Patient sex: M
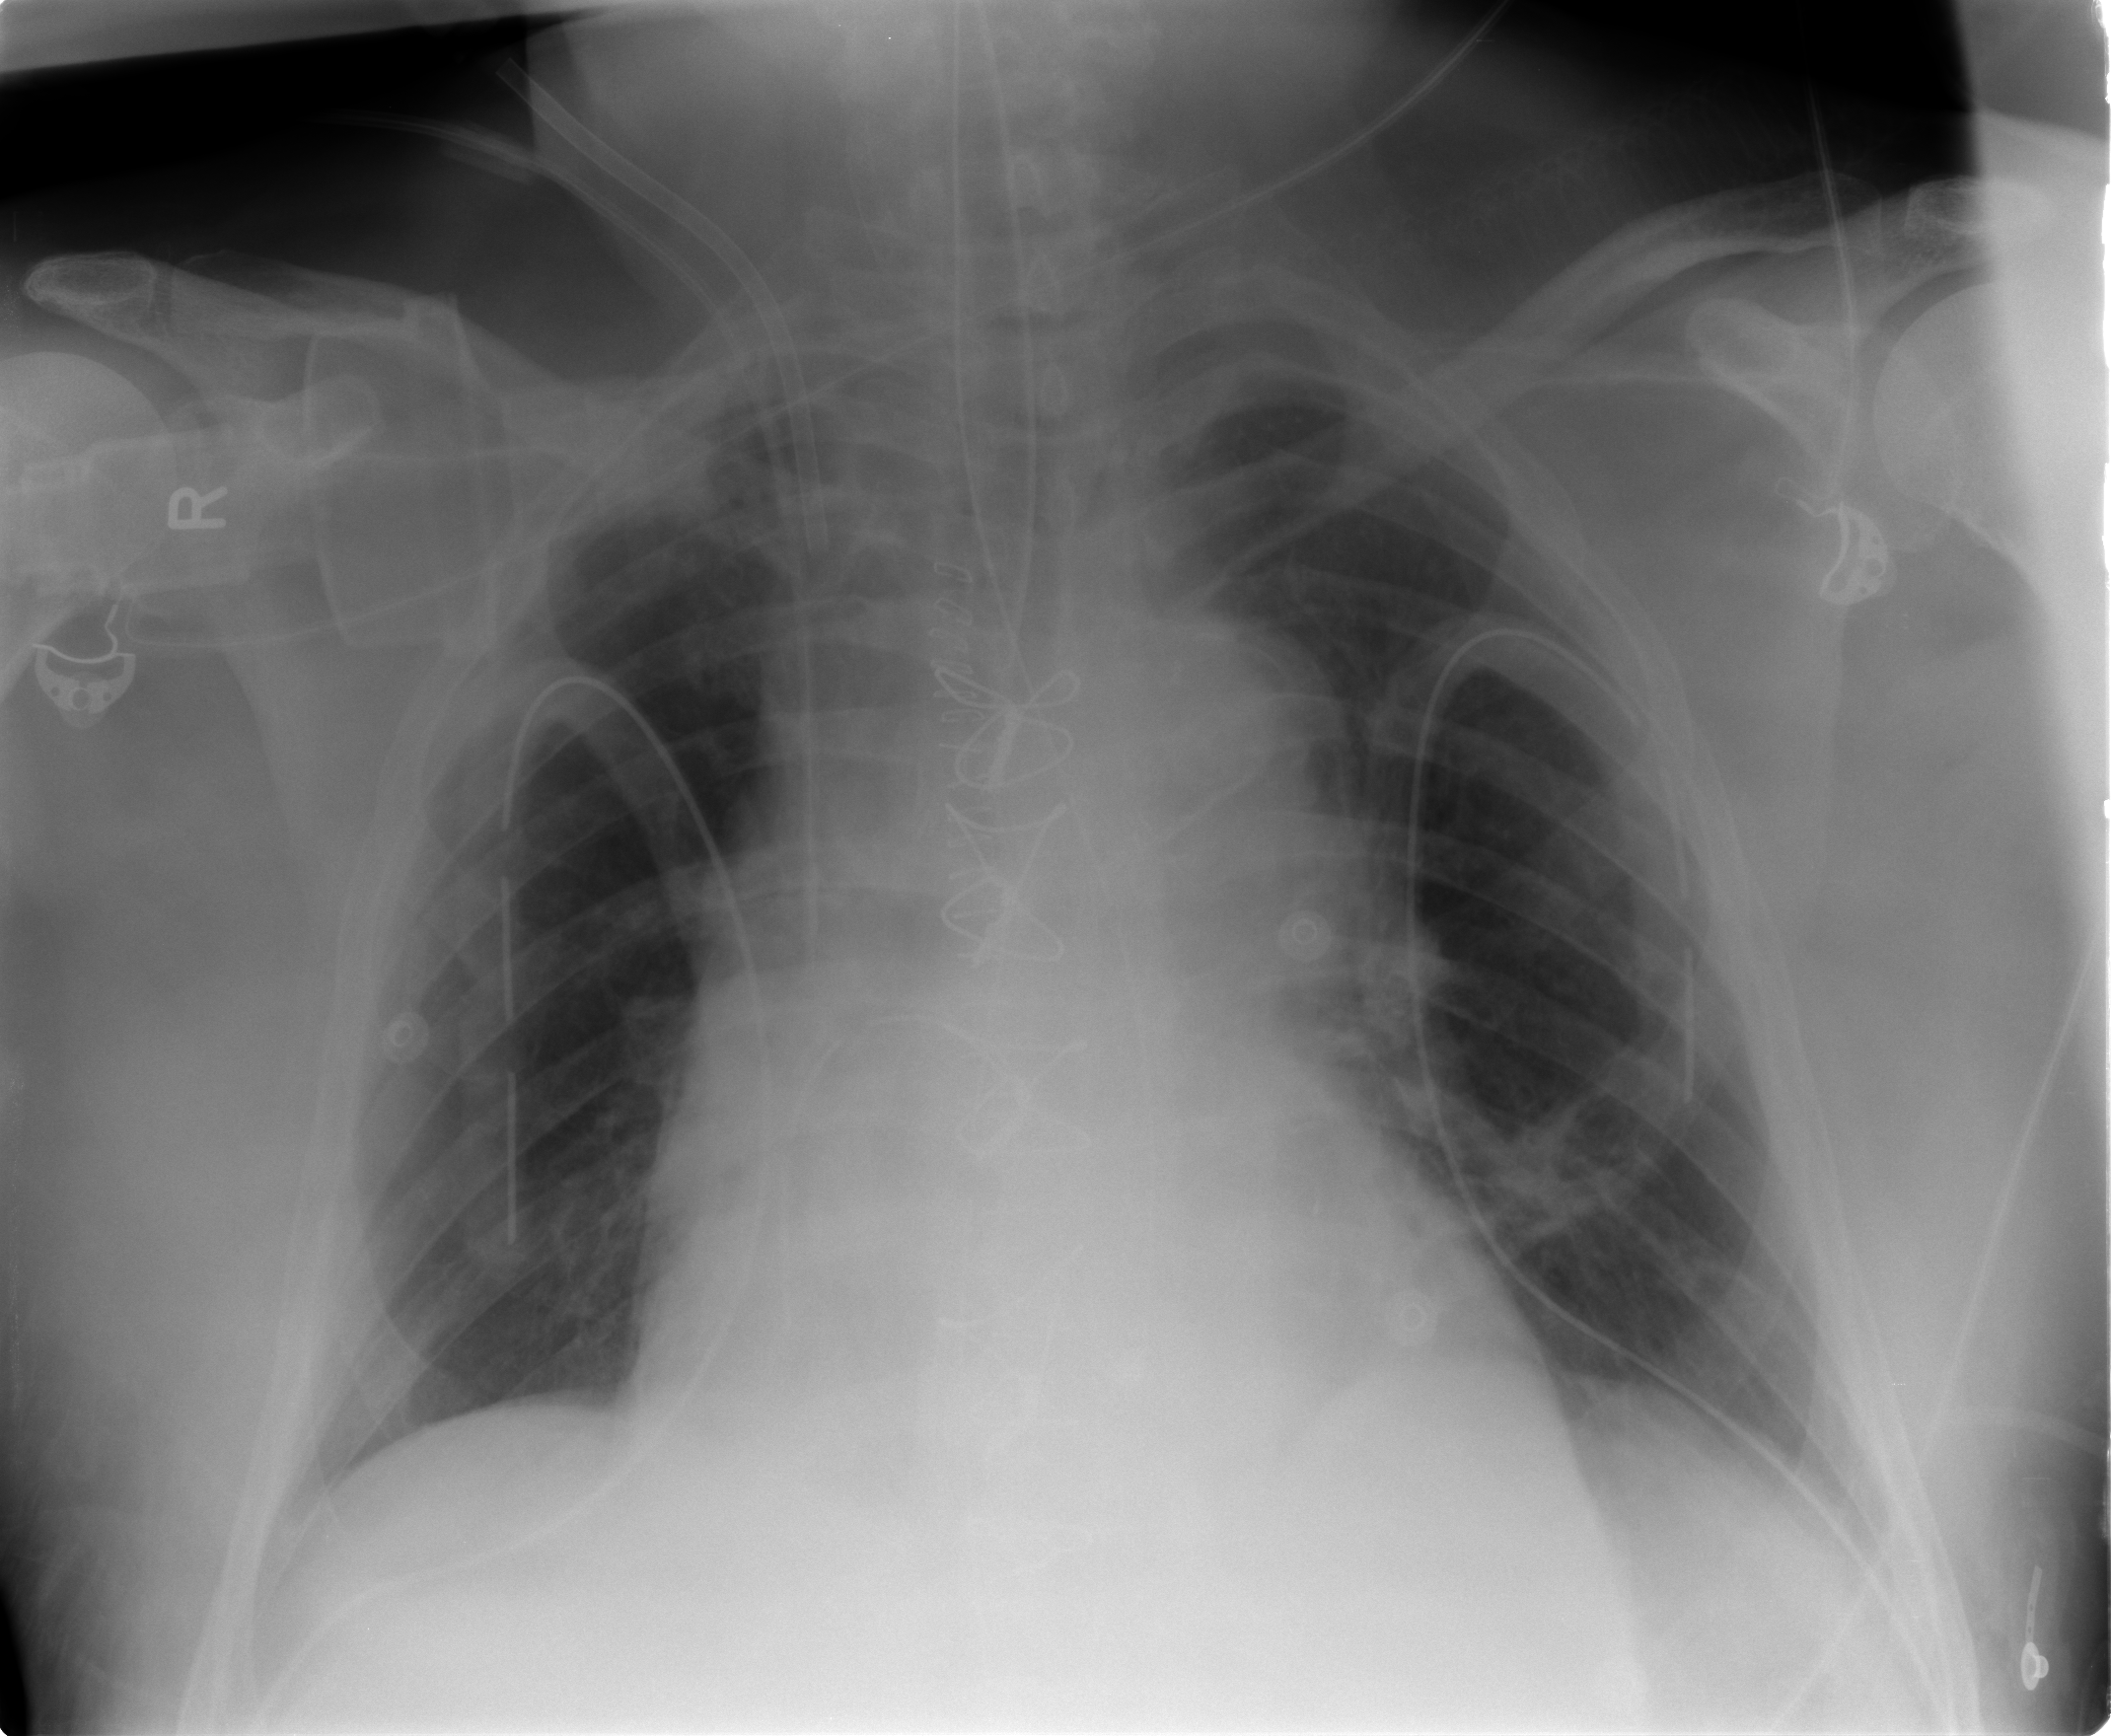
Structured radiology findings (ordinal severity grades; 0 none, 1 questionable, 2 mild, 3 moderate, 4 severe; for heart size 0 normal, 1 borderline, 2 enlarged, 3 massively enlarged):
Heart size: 2
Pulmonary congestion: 1
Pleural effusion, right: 0
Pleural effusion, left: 0
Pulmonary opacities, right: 0
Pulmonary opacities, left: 0
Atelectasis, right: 0
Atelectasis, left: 0